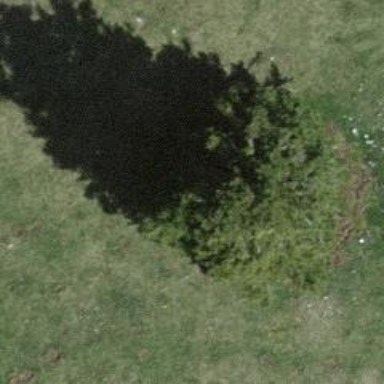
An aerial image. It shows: Evergreen tree with needle-leaved leaves.